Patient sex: M
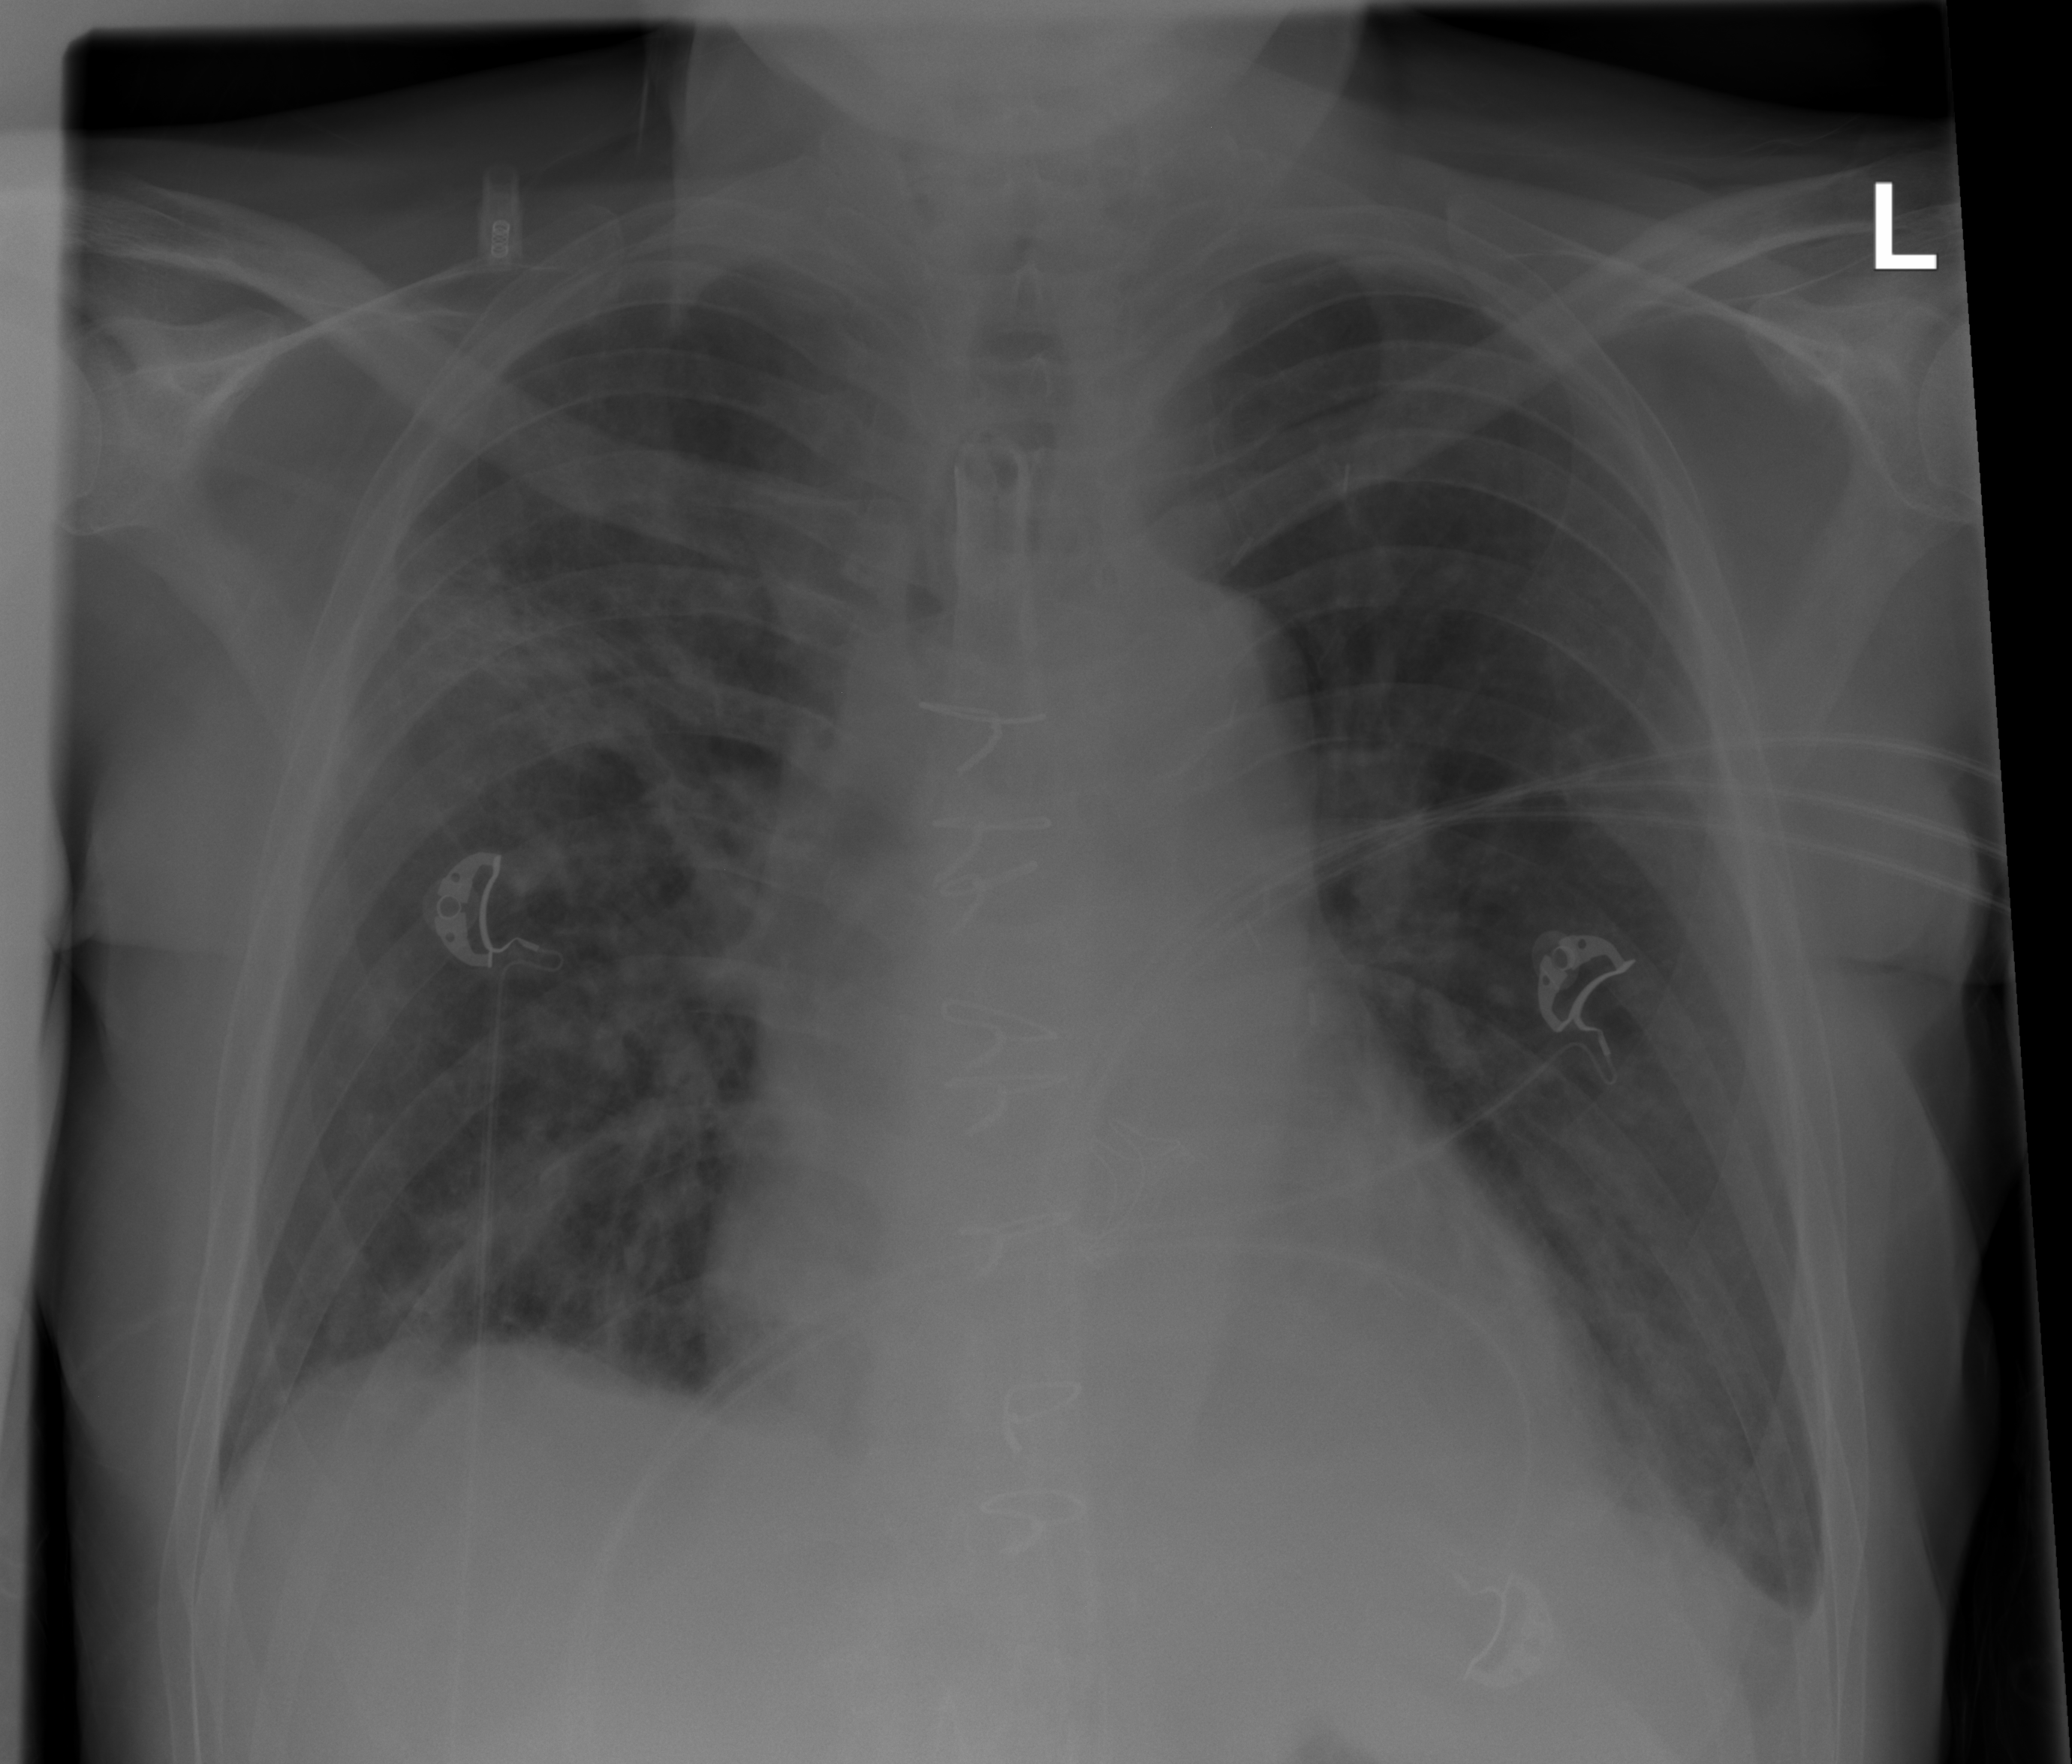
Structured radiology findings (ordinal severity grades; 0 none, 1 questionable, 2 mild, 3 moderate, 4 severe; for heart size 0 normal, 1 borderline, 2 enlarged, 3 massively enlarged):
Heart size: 2
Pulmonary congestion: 0
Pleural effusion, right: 1
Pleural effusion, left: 2
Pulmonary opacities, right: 3
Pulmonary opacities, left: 2
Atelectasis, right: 2
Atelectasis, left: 2